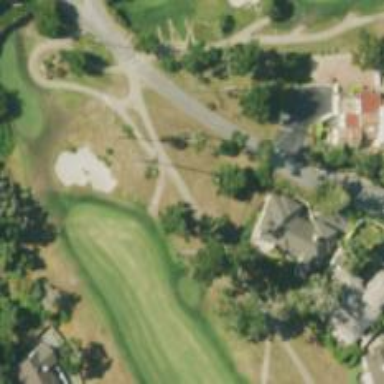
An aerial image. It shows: Service road designated as golf cart path.